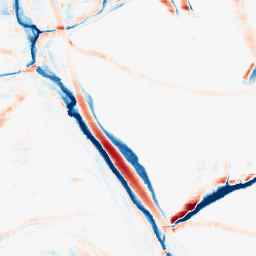
Category: morphological
Decomposition family: morphological_rect
Decomposition parameters: operation: average
width: 20
height: 10
Upsampling method: sinc_blackman
Upsampling parameters: scale: 2
kernel_size: 8
Upsampling scale: 2